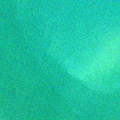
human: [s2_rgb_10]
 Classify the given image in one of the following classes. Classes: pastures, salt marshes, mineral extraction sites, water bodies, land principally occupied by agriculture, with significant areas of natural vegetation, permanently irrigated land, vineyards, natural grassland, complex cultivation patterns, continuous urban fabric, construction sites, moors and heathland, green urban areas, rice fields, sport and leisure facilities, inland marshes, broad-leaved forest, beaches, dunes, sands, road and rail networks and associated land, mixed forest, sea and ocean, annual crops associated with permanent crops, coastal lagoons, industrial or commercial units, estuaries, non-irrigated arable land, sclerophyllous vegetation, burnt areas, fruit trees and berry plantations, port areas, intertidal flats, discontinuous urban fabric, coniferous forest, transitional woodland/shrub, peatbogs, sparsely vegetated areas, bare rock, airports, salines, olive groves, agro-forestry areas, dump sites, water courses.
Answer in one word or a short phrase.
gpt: sea and ocean